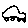
Label: car